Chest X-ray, AP view. Patient: 50 years old, sex F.
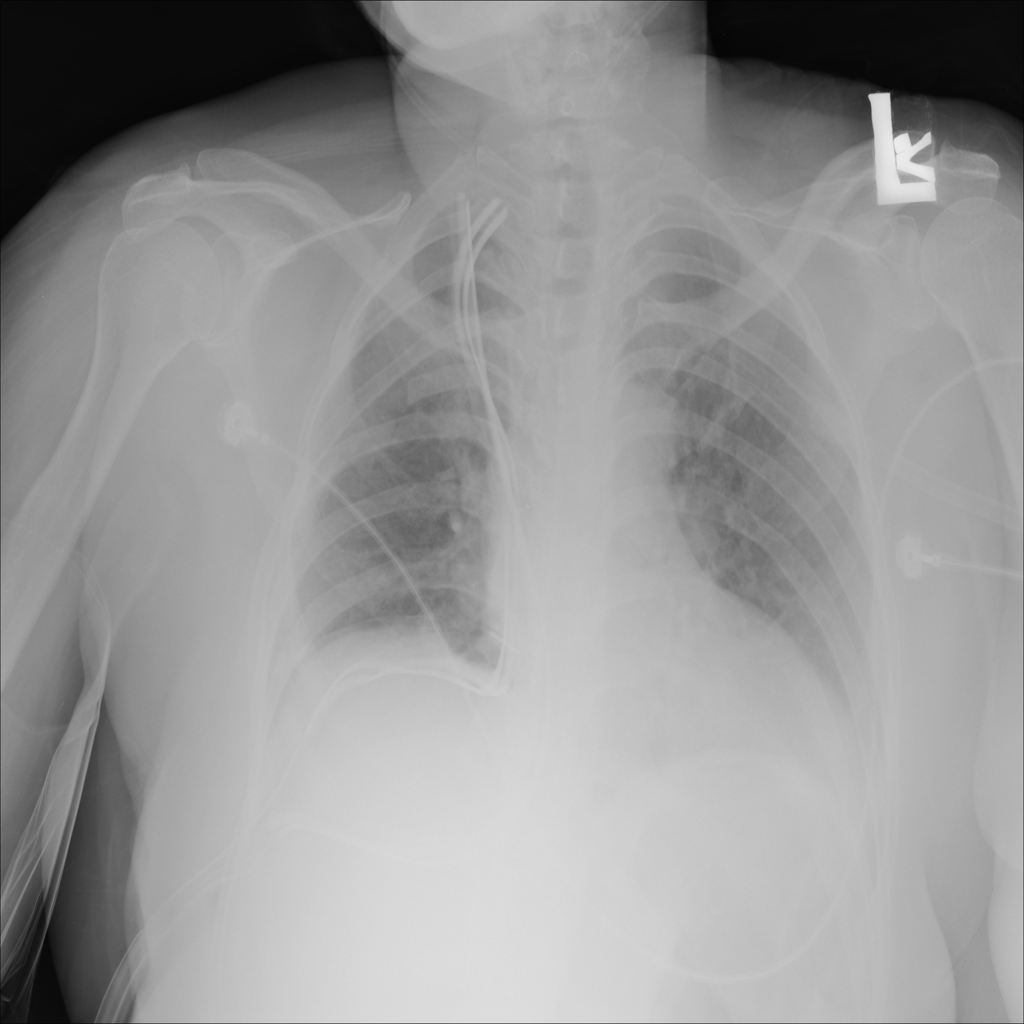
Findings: No Finding